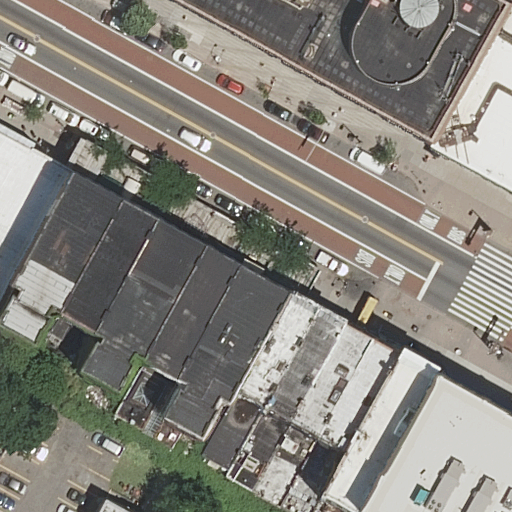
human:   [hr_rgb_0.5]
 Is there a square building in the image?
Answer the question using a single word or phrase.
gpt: no

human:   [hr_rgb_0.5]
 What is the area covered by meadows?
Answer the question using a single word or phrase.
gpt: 0m2

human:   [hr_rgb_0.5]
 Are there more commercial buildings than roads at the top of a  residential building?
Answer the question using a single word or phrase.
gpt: no

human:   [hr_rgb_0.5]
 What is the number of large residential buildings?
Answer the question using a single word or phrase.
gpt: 2

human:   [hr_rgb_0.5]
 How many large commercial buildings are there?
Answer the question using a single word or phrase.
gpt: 0

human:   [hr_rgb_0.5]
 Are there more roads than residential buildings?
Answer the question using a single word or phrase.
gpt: no

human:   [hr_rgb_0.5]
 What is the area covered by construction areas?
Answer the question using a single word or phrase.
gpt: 0m2

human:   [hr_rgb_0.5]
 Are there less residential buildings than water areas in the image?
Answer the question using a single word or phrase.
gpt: no

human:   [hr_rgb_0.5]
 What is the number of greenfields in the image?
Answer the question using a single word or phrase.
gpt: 0

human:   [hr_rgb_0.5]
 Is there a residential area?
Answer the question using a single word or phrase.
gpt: no

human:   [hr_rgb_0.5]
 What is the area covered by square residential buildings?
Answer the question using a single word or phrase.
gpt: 0m2

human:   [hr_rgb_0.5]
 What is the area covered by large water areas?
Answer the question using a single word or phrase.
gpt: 0m2

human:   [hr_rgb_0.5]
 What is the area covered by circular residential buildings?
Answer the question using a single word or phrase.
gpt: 0m2

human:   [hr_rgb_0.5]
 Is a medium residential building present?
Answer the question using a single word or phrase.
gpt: yes

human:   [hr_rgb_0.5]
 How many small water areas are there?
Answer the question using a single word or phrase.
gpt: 0

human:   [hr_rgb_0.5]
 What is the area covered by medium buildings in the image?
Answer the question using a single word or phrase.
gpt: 3466m2

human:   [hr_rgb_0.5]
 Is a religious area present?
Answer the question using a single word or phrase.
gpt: no

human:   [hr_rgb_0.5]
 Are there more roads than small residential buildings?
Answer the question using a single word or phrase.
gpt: no

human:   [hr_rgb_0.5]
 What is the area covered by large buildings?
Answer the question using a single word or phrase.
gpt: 1458m2

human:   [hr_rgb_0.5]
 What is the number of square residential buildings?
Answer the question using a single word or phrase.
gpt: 0

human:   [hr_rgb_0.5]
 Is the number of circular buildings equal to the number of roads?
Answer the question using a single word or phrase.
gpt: no

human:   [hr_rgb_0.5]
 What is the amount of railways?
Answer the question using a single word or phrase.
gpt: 0

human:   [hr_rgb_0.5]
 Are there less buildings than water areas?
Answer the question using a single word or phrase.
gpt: no

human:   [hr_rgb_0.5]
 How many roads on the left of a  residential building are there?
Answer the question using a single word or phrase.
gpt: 1

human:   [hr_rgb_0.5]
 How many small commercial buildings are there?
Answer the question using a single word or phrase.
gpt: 0

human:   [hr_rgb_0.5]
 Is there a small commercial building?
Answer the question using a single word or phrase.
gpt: no

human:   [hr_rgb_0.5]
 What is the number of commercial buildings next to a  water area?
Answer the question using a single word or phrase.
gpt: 0

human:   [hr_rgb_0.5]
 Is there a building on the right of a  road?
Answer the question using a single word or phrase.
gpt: yes

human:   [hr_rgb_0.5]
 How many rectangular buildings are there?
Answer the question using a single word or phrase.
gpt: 12

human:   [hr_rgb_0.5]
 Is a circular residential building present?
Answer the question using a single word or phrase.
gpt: no

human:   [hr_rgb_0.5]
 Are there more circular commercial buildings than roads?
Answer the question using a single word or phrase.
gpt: no

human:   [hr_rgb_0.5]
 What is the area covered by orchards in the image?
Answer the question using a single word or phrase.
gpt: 0m2

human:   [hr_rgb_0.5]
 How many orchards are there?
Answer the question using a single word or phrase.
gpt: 0

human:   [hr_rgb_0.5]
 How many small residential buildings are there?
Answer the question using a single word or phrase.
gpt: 2

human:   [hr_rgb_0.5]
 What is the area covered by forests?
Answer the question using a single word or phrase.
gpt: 0m2

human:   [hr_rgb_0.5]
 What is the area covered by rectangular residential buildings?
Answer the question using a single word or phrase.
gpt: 3555m2